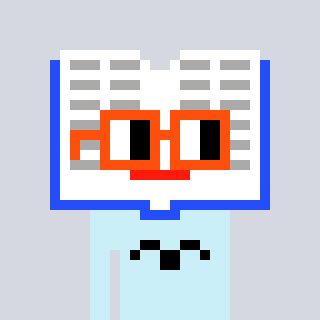
a pixel art character with square orange glasses, a dictionary-shaped head and a cold-colored body on a cool background